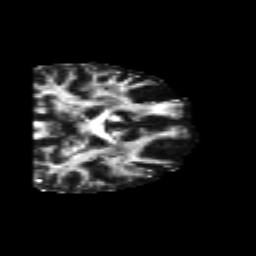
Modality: FA
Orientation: coronal
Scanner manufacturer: siemens
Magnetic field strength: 3 T
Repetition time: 6.8 s
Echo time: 0.093 s